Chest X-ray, PA view. Patient: 60 years old, sex M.
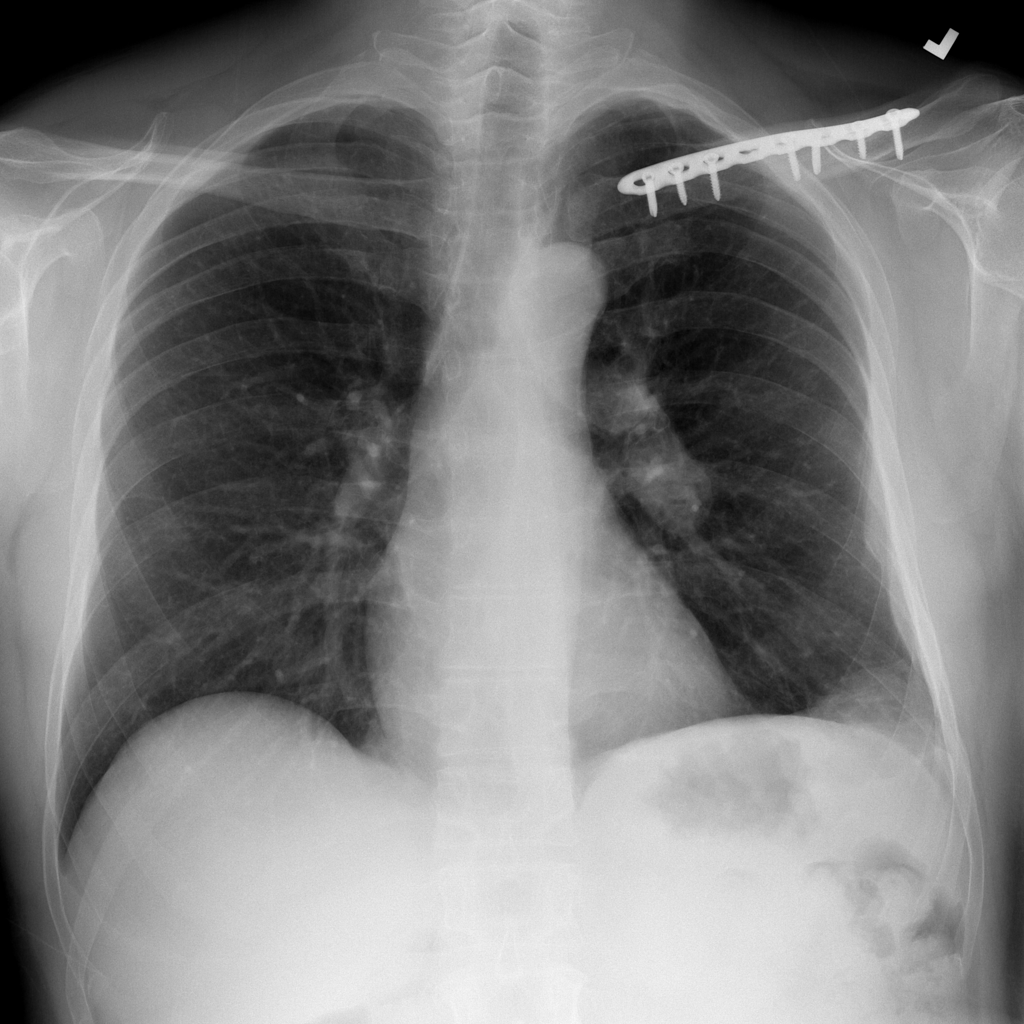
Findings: Mass